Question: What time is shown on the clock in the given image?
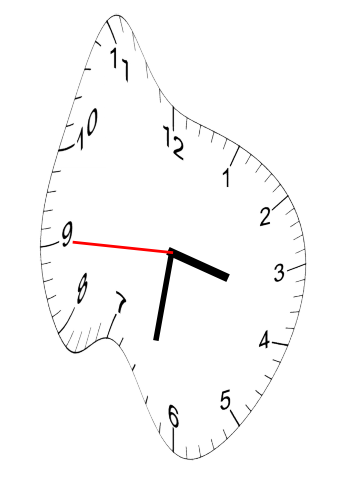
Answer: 03:31:45